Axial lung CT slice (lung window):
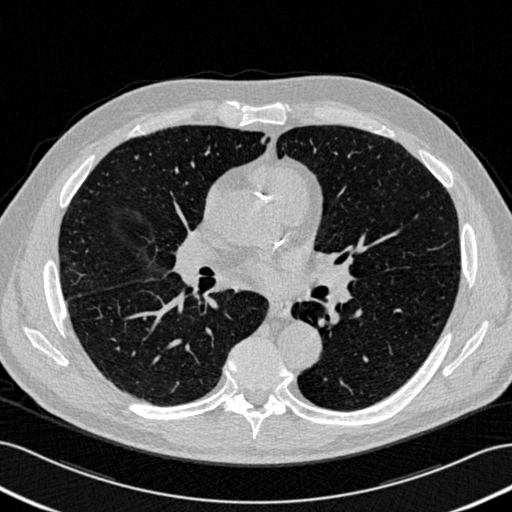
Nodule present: no